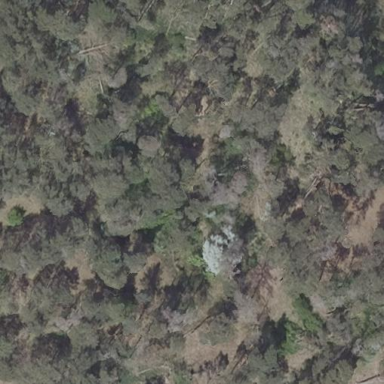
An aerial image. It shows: Beautiful woodland area.